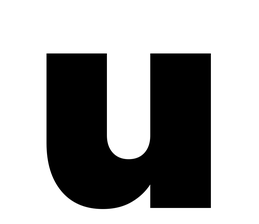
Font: Poppins-Black